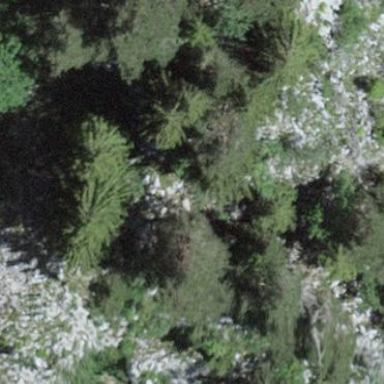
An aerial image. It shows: Forest area.